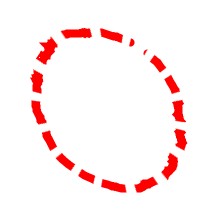
Shape: circle